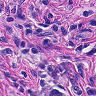
Metastatic tissue present: yes